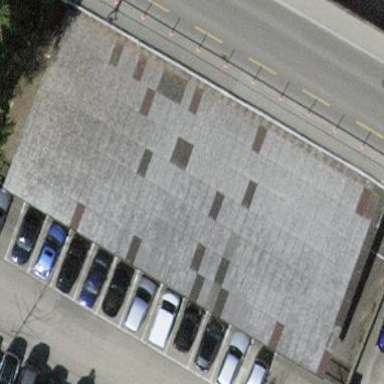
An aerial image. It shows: View of roof of building.